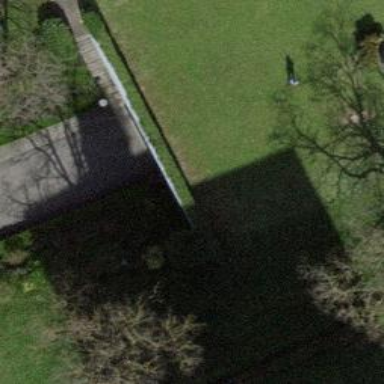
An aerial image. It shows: Retaining wall.